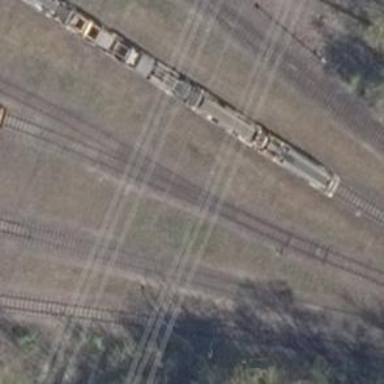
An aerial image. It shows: Railway switch.